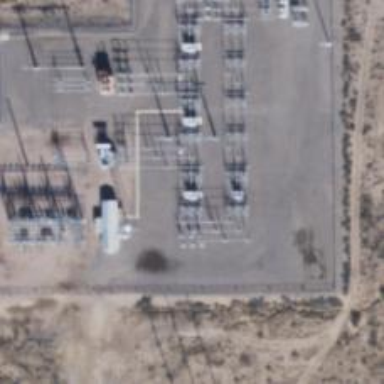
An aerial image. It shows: Switch for power supply.